Interaction volume radius: 5 \u00c5
Interaction volume height: 10 \u00c5
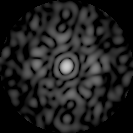
Disorder parameter: 0.8351